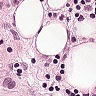
Metastatic tissue present: yes